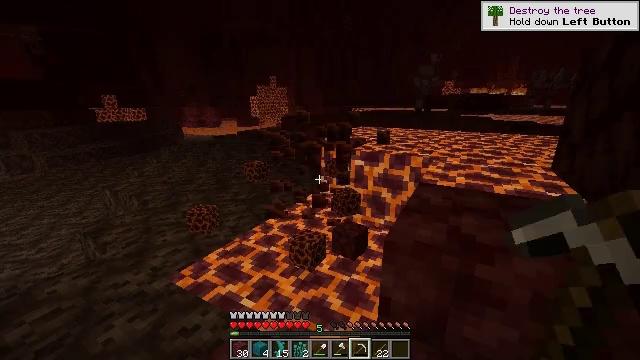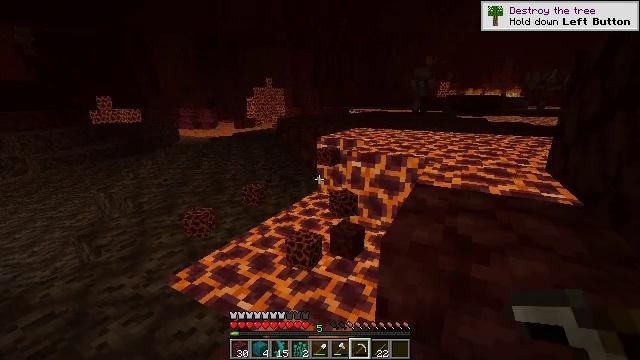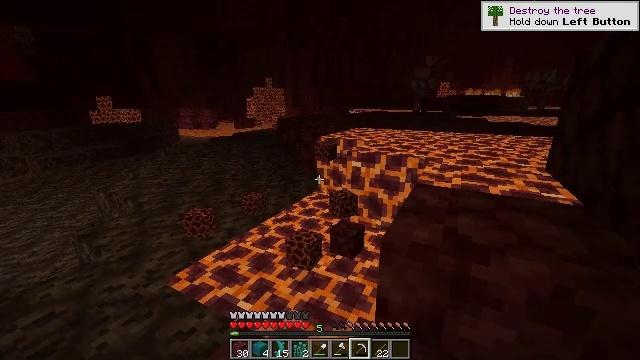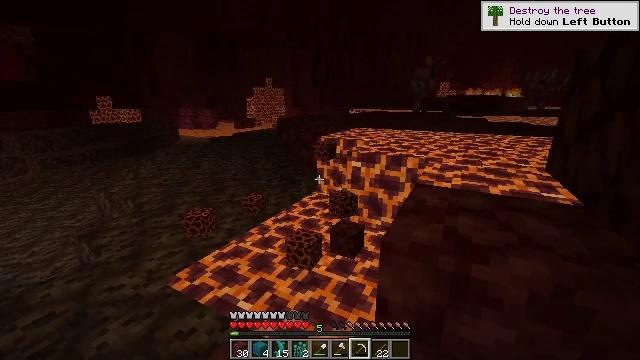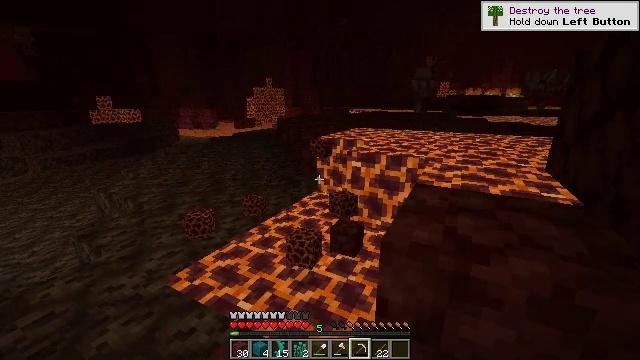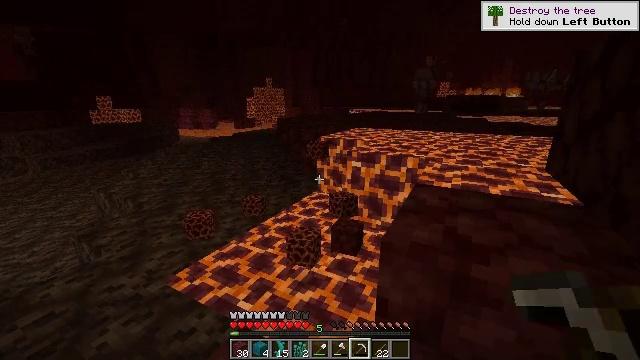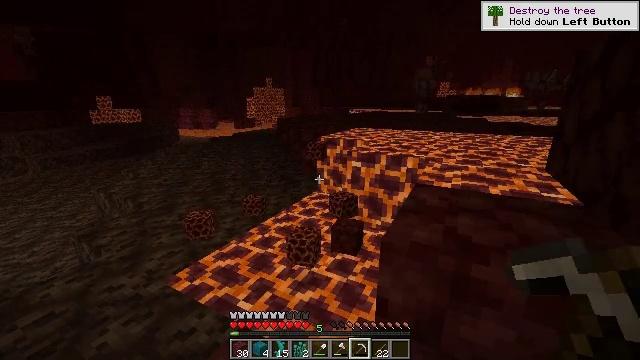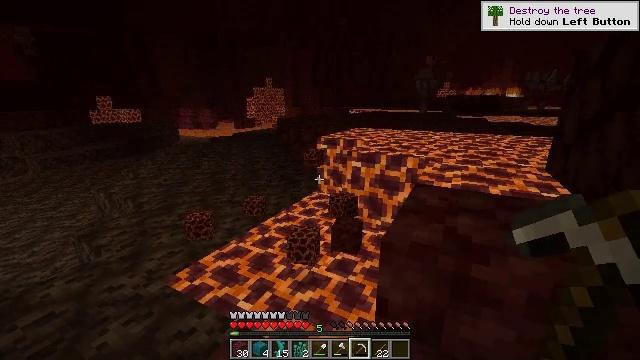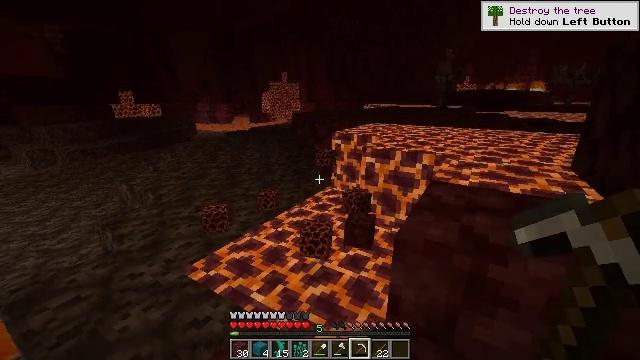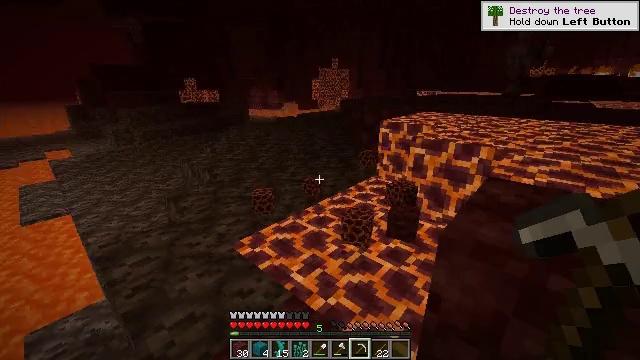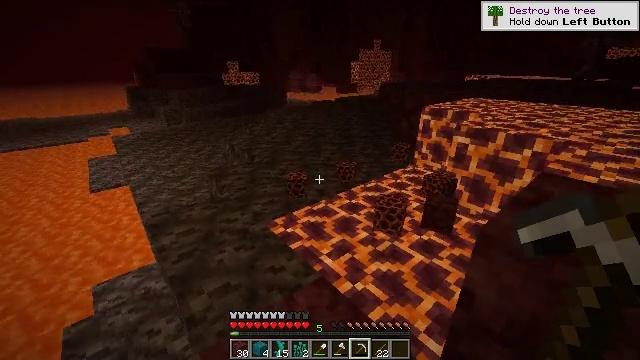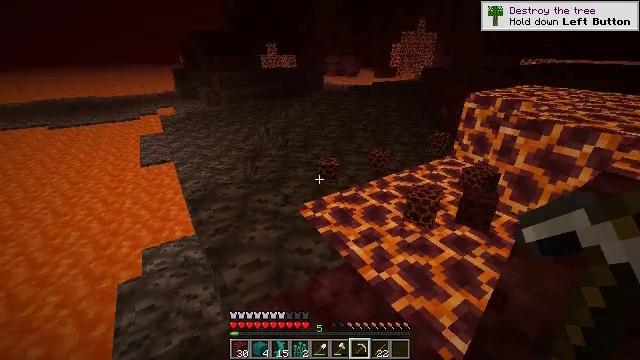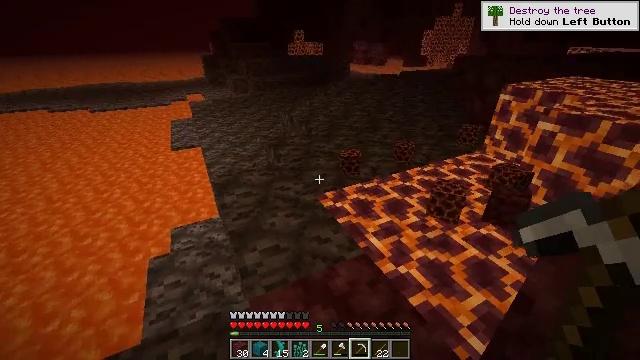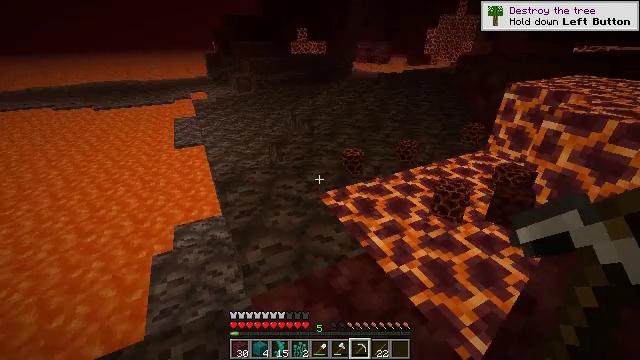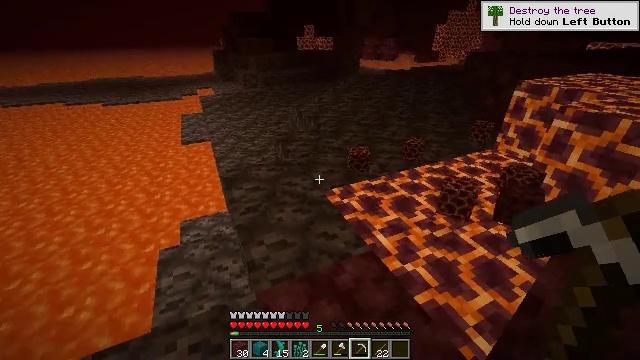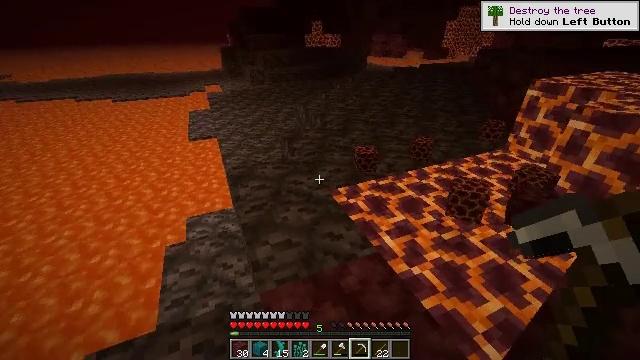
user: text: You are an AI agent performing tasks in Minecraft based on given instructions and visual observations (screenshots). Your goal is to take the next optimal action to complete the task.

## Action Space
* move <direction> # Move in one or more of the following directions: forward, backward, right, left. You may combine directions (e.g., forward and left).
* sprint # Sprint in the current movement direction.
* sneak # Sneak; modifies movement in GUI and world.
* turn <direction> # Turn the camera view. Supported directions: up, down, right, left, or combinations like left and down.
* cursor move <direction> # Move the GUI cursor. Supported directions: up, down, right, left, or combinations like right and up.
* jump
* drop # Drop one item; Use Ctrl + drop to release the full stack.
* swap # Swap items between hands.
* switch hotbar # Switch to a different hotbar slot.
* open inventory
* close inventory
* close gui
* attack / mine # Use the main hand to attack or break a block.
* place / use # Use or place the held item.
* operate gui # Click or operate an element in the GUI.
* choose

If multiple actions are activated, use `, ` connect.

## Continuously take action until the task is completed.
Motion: motion action
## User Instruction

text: Collect soul sand blocks.
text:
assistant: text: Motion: attack / mine
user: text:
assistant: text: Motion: attack / mine
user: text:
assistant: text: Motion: attack / mine
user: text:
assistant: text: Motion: attack / mine
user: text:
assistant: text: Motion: attack / mine
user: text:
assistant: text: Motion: attack / mine
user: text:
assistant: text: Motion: attack / mine
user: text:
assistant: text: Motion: turn left and down, attack / mine
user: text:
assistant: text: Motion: turn left and down
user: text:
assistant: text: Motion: turn left and down
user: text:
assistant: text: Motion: turn left and down
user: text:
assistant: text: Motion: turn left and down
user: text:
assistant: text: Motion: no_op
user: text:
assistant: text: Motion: turn left
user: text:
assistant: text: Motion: move forward, turn left
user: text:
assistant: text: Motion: move forward, turn left and down
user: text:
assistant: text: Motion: move forward
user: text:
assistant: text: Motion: move forward
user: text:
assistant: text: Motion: move forward
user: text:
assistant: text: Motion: move forward
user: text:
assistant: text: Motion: move forward
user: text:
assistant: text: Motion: move forward, sprint
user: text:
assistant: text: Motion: move forward, sprint
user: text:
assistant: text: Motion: move forward, sprint
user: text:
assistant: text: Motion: move forward
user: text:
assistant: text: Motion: move forward
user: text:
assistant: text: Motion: move forward, sprint, turn right
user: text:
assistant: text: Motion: move forward, sprint, turn right
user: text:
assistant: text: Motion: move forward, sprint, turn right
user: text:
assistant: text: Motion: move forward, sprint, turn right